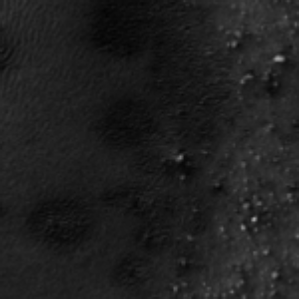
Label: frost